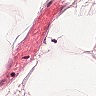
Metastatic tissue present: no